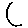
Label: moon